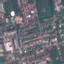
Label: Residential